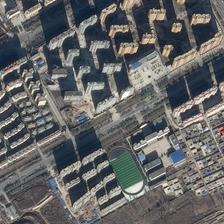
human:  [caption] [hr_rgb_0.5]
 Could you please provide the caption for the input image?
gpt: quantities of high-rise buildings locates here with a brand-new football field inlaid .

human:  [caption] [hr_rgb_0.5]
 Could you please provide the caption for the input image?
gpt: many buildings are separated by two roads with one of the blocks with a playground .

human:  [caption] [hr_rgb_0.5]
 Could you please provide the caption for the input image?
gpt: a small swimming pool locate in the center of many new buildings .

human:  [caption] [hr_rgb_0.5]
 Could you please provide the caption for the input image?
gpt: a playground between several buildings and many buildings are separated by a road .

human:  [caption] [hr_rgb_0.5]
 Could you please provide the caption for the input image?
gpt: a playground is between two tall buildings .